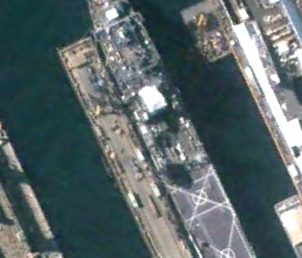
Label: combat